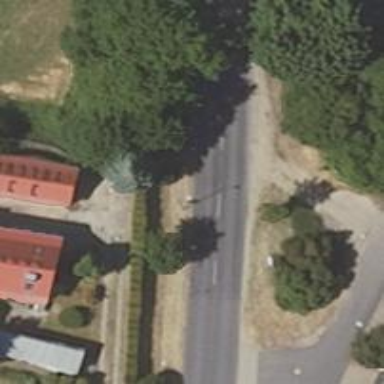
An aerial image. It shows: Asphalt road classified as tertiary.